Field crop: maize
Growth stage: 2
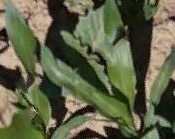
Species: maize